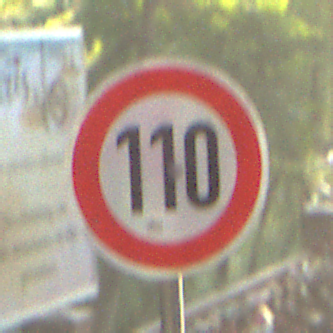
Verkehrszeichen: Geschwindigkeit110
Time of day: SunriseSunset
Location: Outdoor (Suburban)
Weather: Clear
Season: NotSpecified
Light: Natural